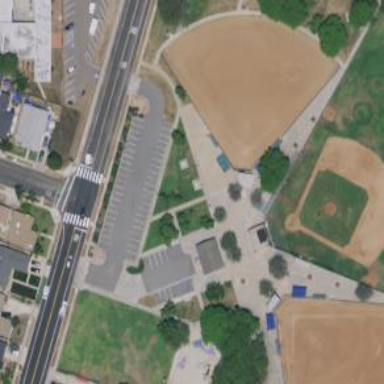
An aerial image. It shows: Baseball pitch for leisure land.